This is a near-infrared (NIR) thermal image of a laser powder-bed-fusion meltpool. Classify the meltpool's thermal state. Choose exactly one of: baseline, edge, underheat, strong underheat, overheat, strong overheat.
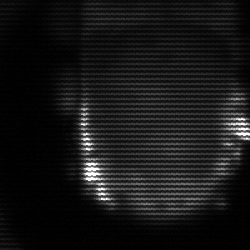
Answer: baseline